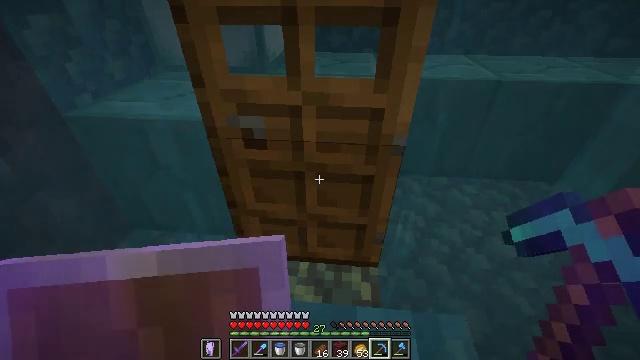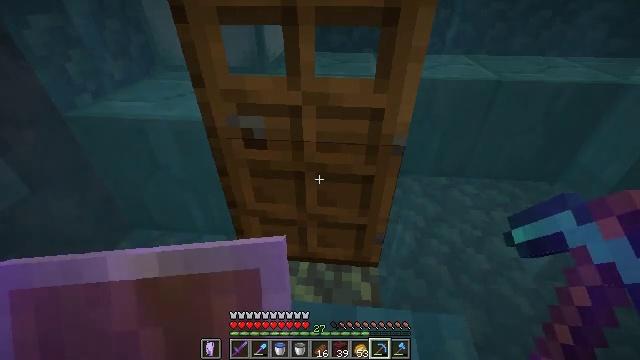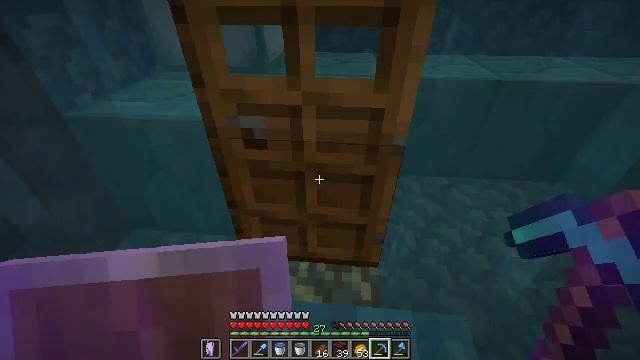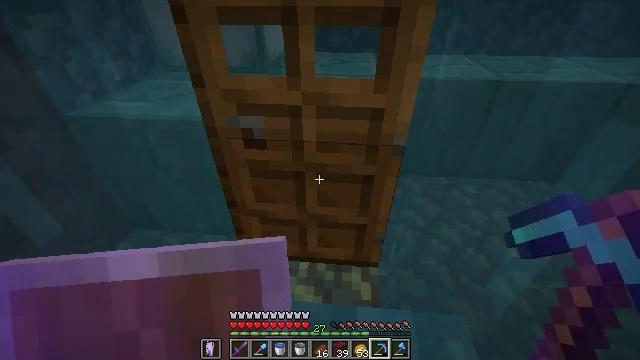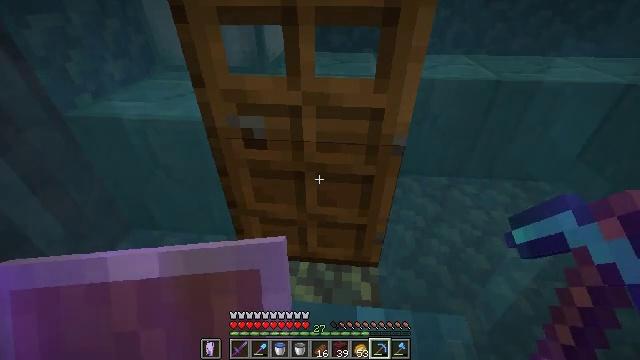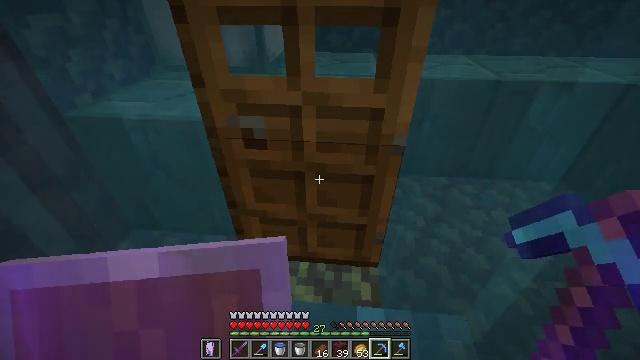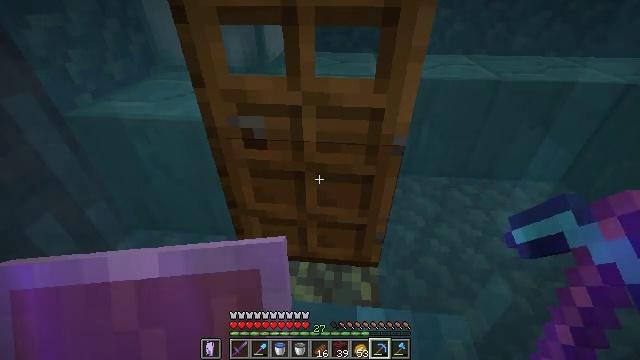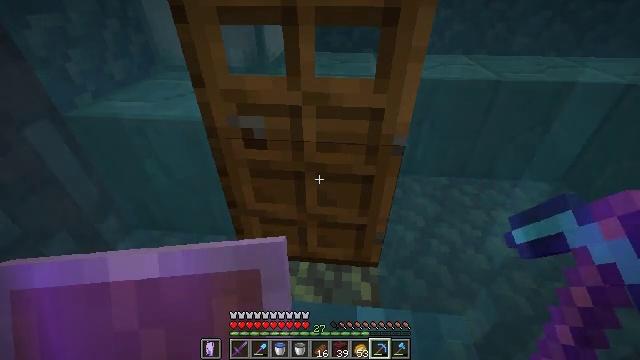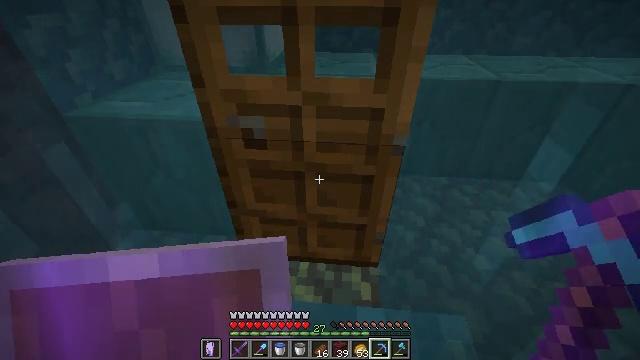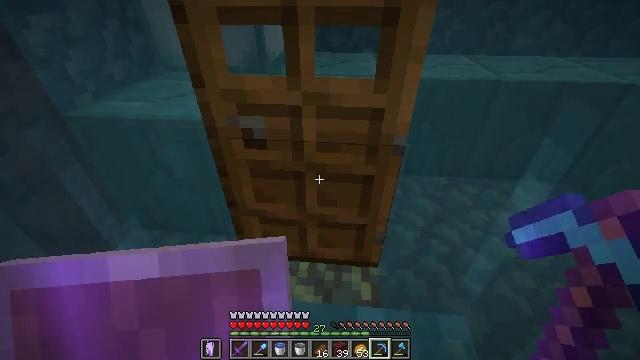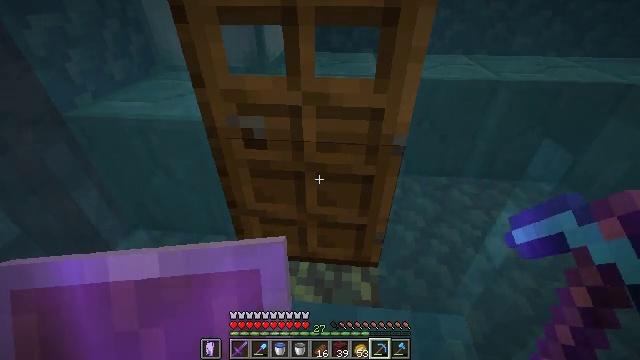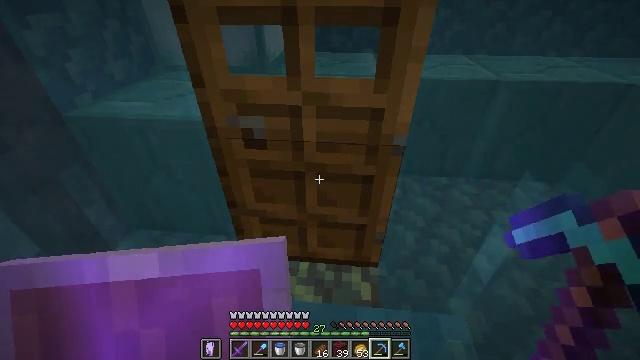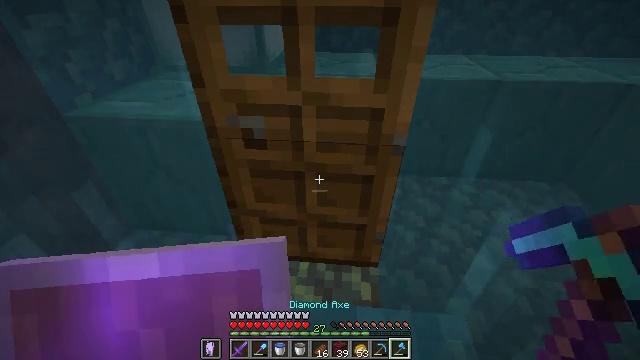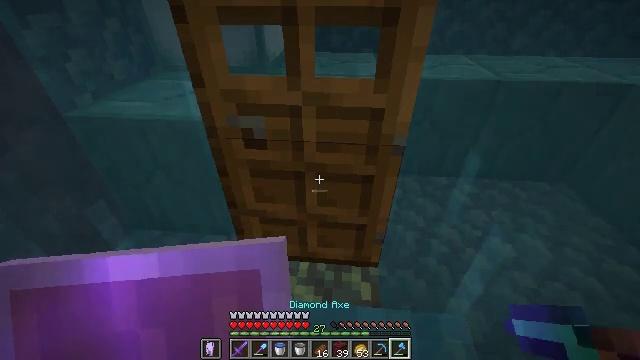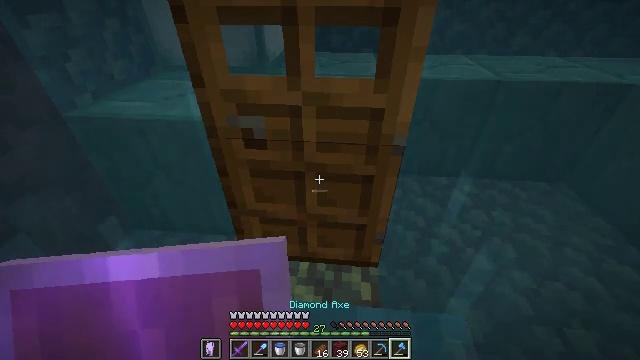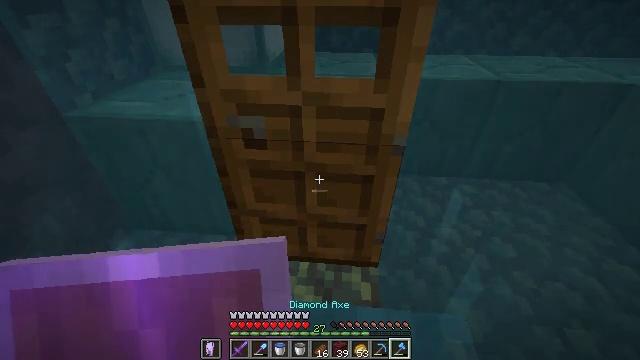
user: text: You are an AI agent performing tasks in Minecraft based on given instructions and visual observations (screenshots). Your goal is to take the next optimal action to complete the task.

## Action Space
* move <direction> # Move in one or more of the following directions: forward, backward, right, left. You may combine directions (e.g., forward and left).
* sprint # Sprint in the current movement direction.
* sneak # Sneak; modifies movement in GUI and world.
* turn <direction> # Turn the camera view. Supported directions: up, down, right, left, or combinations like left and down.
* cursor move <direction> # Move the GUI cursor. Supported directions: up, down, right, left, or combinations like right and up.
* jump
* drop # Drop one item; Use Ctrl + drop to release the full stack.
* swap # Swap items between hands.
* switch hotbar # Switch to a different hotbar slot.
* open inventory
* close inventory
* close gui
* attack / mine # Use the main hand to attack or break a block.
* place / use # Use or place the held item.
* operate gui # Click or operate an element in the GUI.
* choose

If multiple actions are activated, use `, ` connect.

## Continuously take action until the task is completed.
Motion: motion action
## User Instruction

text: Mine the oak door to pick it up.
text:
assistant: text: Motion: no_op
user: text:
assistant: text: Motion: no_op
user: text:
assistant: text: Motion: no_op
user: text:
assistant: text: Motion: no_op
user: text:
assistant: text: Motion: no_op
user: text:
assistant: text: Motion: no_op
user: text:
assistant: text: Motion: no_op
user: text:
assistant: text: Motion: no_op
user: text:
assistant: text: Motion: no_op
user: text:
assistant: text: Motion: no_op
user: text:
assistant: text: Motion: no_op
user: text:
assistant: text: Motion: no_op
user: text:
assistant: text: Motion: no_op
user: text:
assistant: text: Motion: no_op
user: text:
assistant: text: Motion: no_op
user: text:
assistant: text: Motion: no_op
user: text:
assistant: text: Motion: turn left and down
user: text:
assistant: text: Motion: turn left and down
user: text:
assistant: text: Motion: no_op
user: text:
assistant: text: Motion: attack / mine
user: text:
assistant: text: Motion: attack / mine
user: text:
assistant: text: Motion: attack / mine
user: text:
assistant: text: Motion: attack / mine
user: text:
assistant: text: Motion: attack / mine
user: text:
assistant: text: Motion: attack / mine
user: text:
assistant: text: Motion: attack / mine
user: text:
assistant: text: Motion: attack / mine